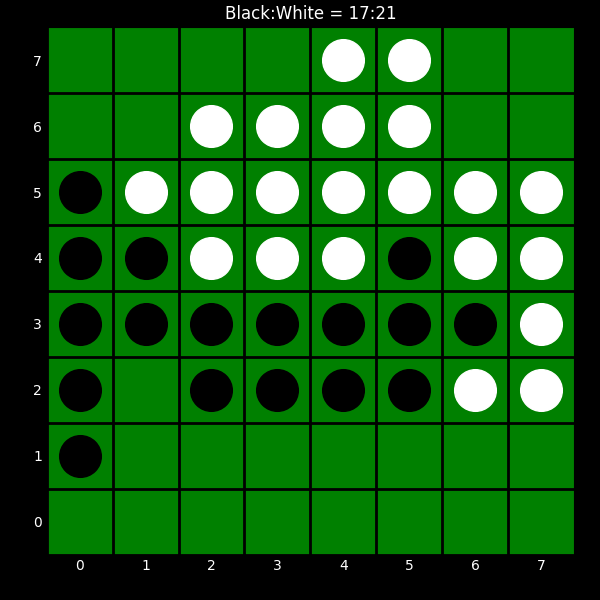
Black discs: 17
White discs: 21